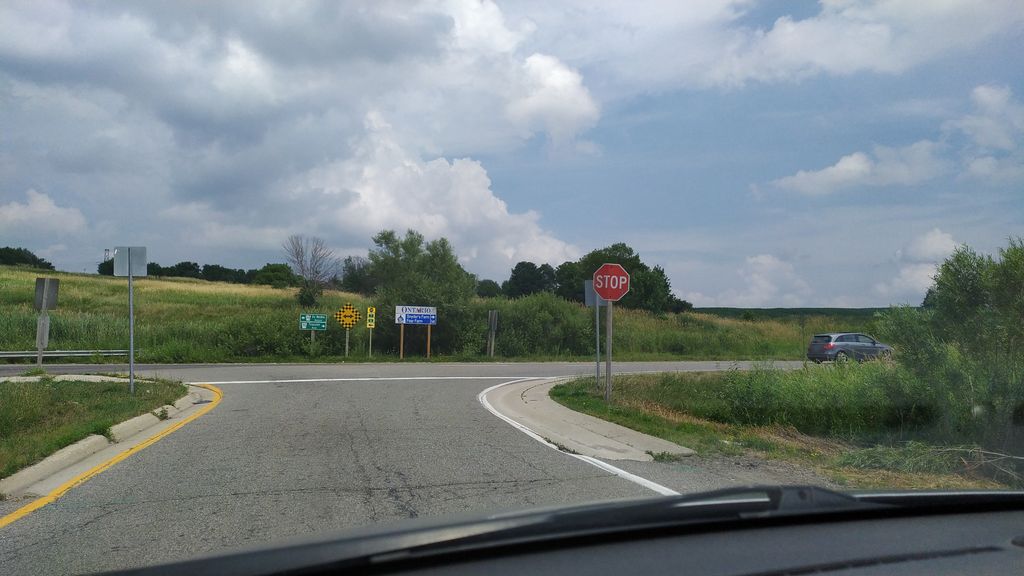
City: kitchener-waterloo